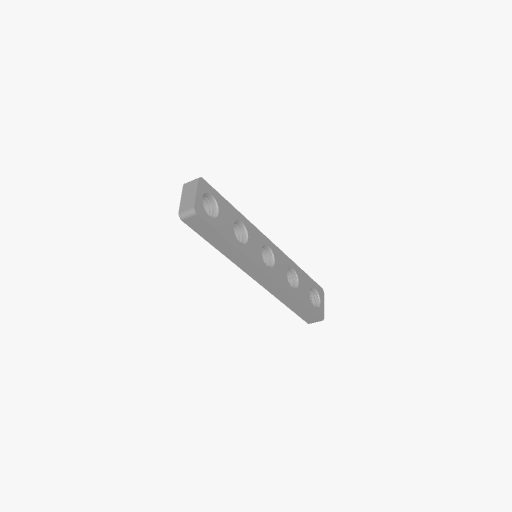
Part: ThreadedPlate1x5H